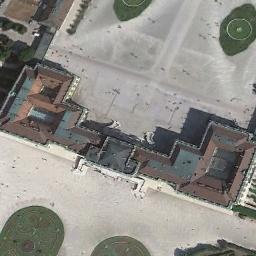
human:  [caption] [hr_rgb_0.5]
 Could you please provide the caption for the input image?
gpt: The palace is on the open place .

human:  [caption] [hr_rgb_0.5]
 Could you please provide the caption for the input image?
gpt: There are several meadows beside the palace .

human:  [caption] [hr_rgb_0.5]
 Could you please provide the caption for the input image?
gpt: The palace is generally reddish-brown and has a strange shape .

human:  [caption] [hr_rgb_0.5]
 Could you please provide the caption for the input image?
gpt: The brown-gray palace is between two squares .

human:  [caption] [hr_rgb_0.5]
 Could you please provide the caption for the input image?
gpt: There are some green lawns and a square beside the palace .